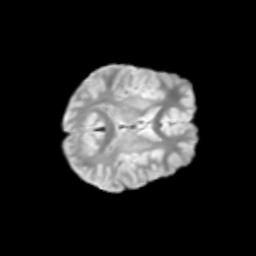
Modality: T2w
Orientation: axial
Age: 9
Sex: male
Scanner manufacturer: siemens
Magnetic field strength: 3 T
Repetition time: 3.8 s
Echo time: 0.07 s